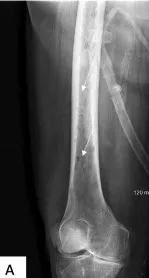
Skeletal survey demonstrated numerous lesions throughout the. Femur.
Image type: radiology (x_ray)